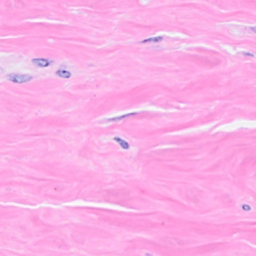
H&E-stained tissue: Breast